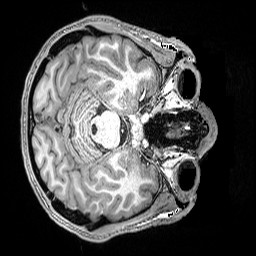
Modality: T1w
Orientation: axial
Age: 21
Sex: male